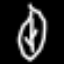
Label: leaf